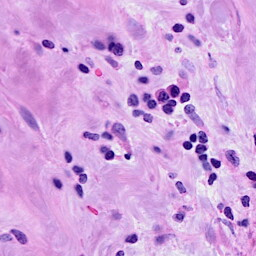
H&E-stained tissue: Breast